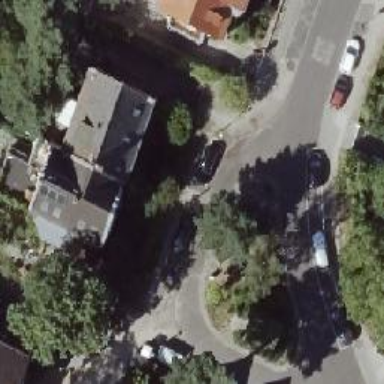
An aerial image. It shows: Asphalt road in living street.